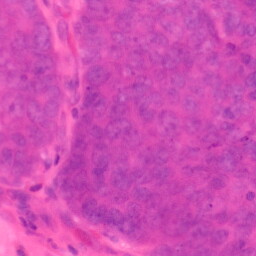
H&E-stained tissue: Colon